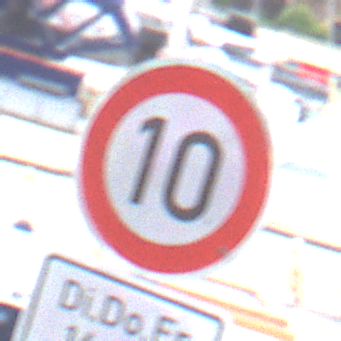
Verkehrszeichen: Geschwindigkeit10
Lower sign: ZeitangabenMitBeschraenkungAufWochentage3
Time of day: MorningAfternoon
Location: Outdoor (Urban)
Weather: Overcast
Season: NotSpecified
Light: Natural